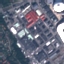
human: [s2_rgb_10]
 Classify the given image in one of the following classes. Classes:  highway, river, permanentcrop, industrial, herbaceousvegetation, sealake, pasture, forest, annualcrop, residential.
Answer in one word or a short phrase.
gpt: Industrial